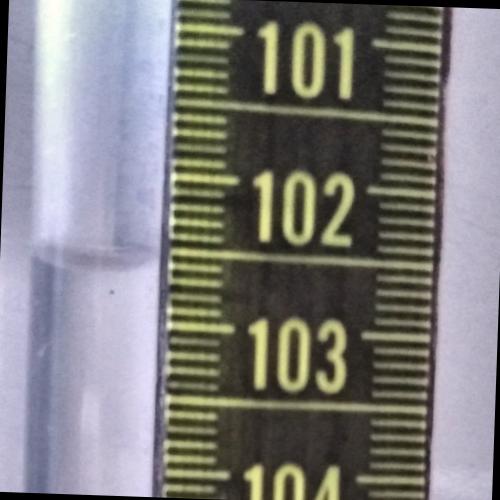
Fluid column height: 102.6 cm